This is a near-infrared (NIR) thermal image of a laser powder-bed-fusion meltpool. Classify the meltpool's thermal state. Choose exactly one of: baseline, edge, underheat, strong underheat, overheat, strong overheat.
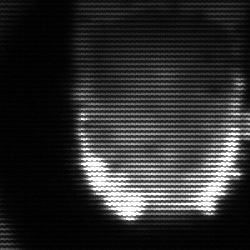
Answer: baseline